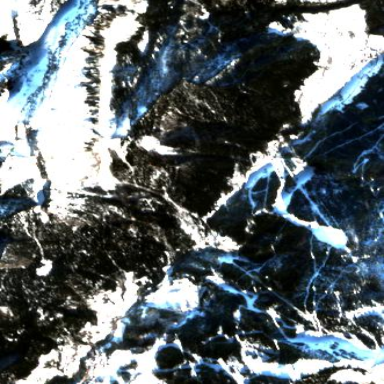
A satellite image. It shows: Area designated for winter sports.